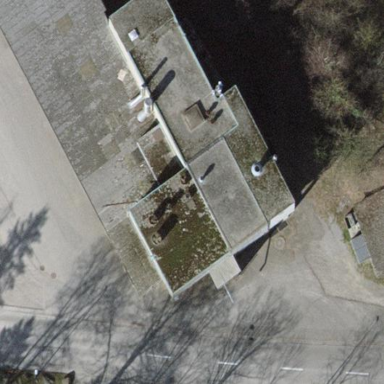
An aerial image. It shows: View of roof of building.